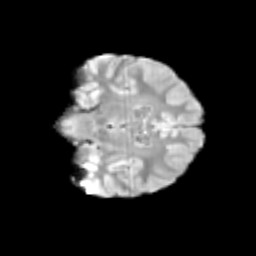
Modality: T2w
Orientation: coronal
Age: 11
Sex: male
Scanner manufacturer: siemens
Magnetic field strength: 3 T
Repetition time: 3.8 s
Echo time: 0.07 s